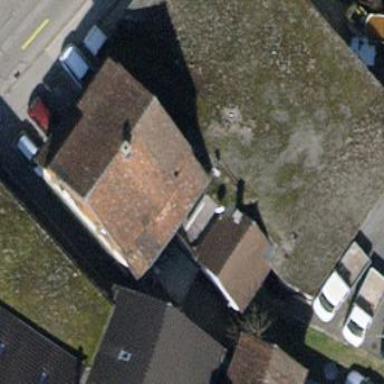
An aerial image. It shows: Gambrel-roofed building with apartments.